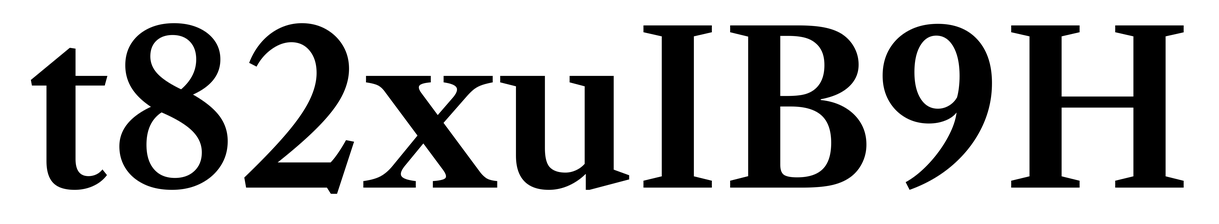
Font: LibreCaslonText_SemiBold